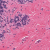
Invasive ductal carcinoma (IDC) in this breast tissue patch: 0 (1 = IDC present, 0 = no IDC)